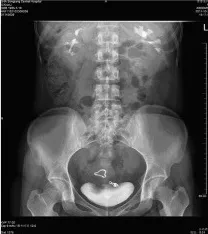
Follow-up IVP examination three months post-surgery. The left hydronephrosis and parapelvic cyst were resolved. (B) Left renal excretion function has improved. IVP, intravenous pyelogram.
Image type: radiology (x_ray)